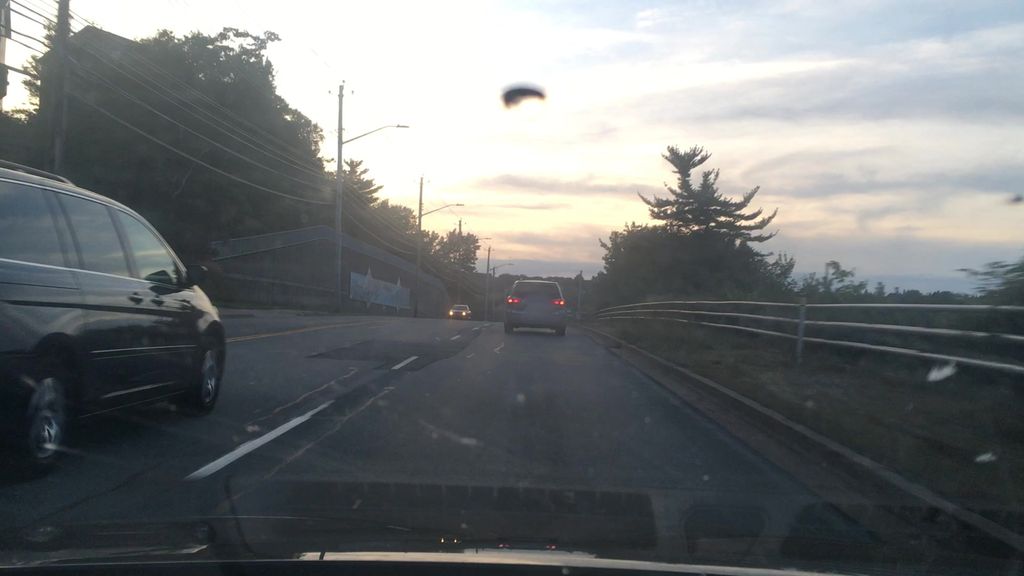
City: halifax